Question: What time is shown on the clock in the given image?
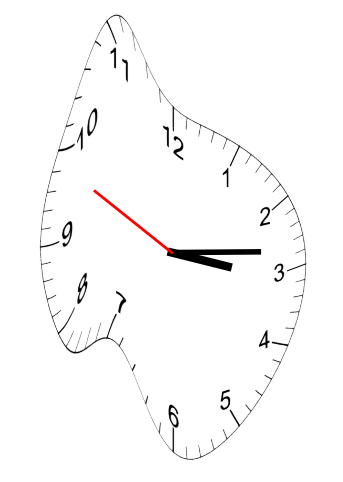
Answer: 03:13:49